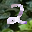
Label: 2